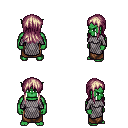
a pixel art fantasy rpg character, male body template, orc, green skin, chain mail, robe skirt, white blonde unkempt hairstyle, four views (front, back, left, right), 2x2 character sprite sheet, small pixel art, hard edges, no anti-aliasing